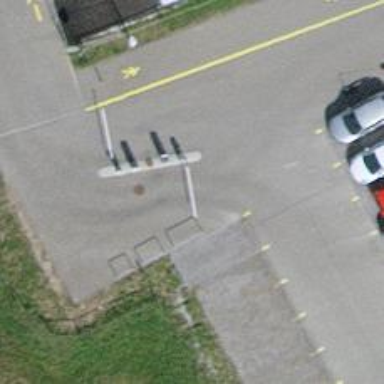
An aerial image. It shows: Lift gate barrier.